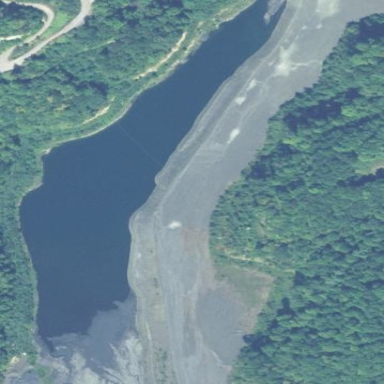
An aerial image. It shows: Reservoir of natural water.